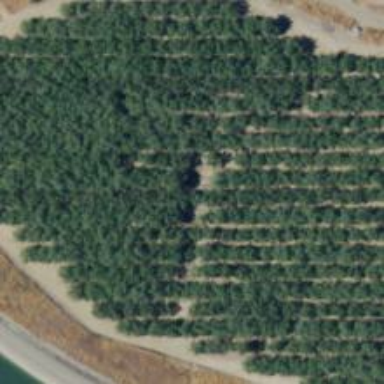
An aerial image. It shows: Orchard.